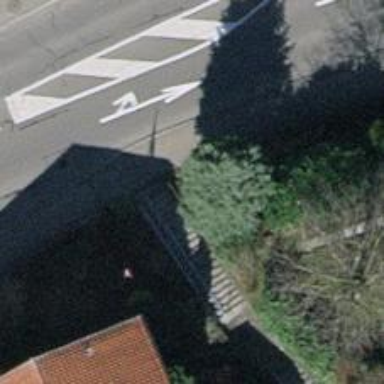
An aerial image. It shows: Road with steps.